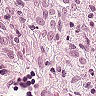
Metastatic tissue present: yes